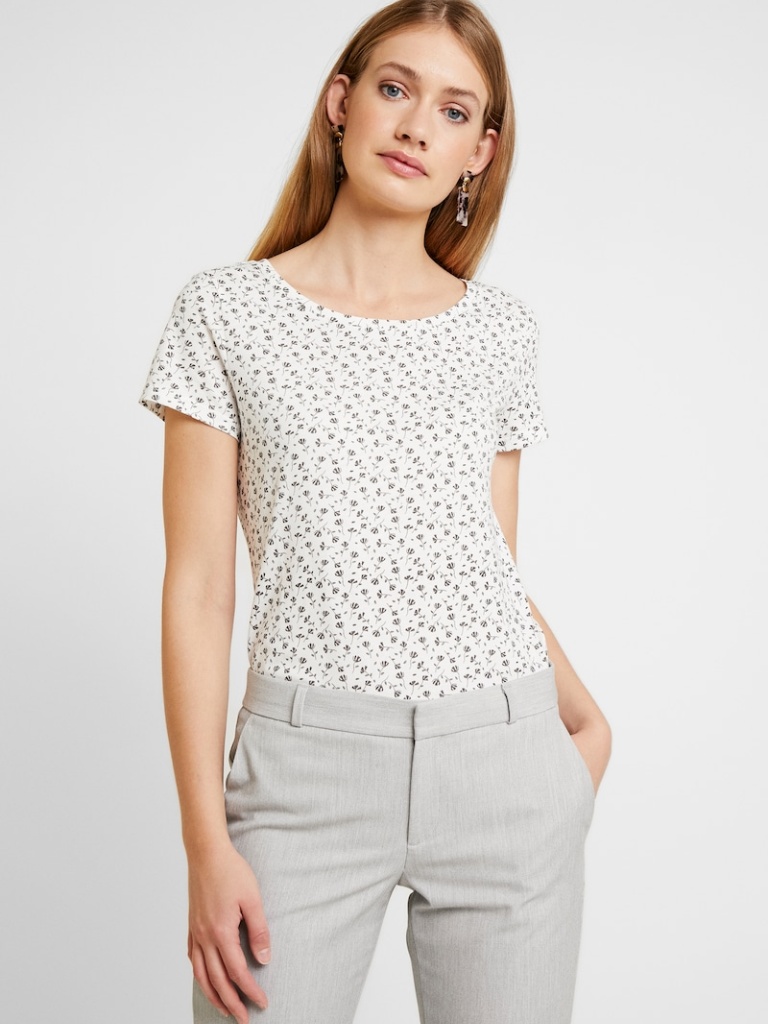
cotton tight short sleeve hip length Fully Tucked in crew t-shirt